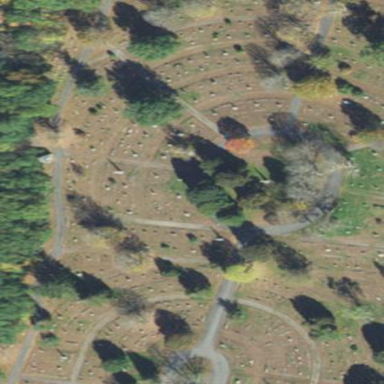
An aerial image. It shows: Cemetery with historical significance.